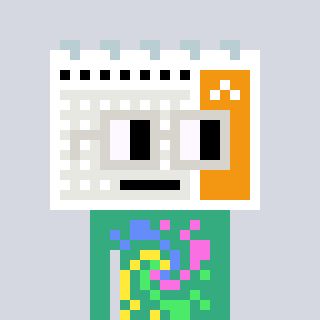
a pixel art character with square light gray glasses, a calendar-shaped head and a teal-colored body on a cool background